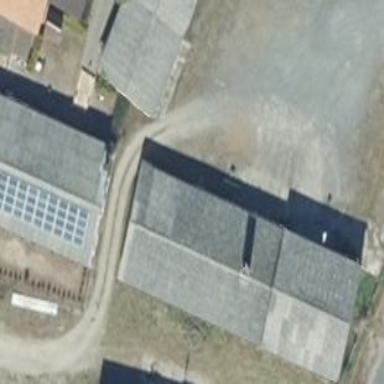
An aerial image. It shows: Gabled farm auxiliary building with light gray roof. The roof is oriented along the structure.